Aerial crown-view tile of a tropical tree (Barro Colorado Island, Panama), acquired 20250414:
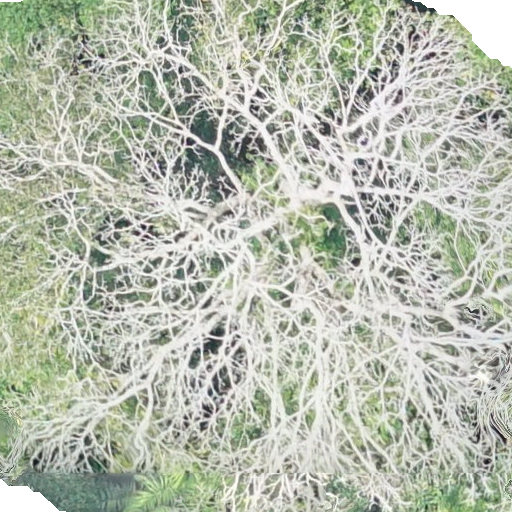
Species: Dipteryx oleifera
GBIF accepted scientific name: Dipteryx oleifera
Crown area: 557.721 m²